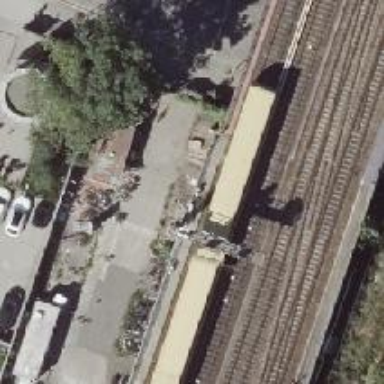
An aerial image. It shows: Railway signal.